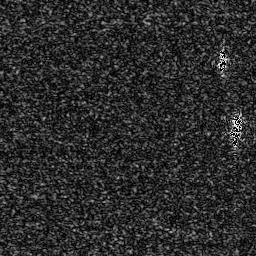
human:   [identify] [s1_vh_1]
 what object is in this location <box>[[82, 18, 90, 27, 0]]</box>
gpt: <ref>1 small ship at the top right</ref>

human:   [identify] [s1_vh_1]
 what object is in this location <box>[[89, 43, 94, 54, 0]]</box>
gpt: <ref>1 small ship at the right</ref>